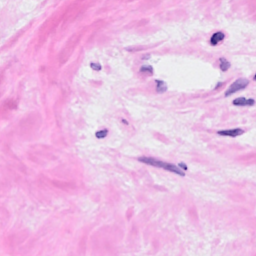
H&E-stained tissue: Breast